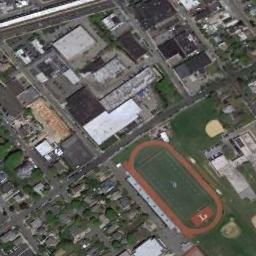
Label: ground_track_field